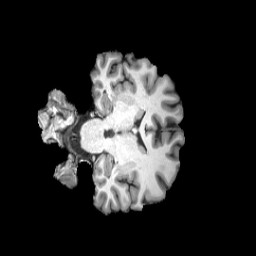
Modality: T1w
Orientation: coronal
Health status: healthy